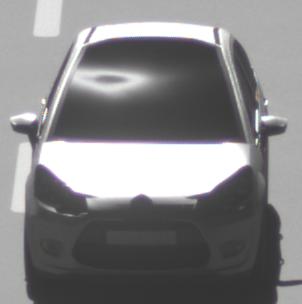
Make: Citroen
Model: C3 1.1
Detailed model: C3 (II)
Model produced from: 2010/01
Model produced until: 2012/03
Doors: 5
Color: white
Road condition: dry road
Daytime: midday
Contrast: high contrast